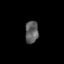
Tissue: prostate
Cell type: T cells
Senescence score: 0.336
Nuclear area (px): 290
Mean DAPI intensity: 93.193